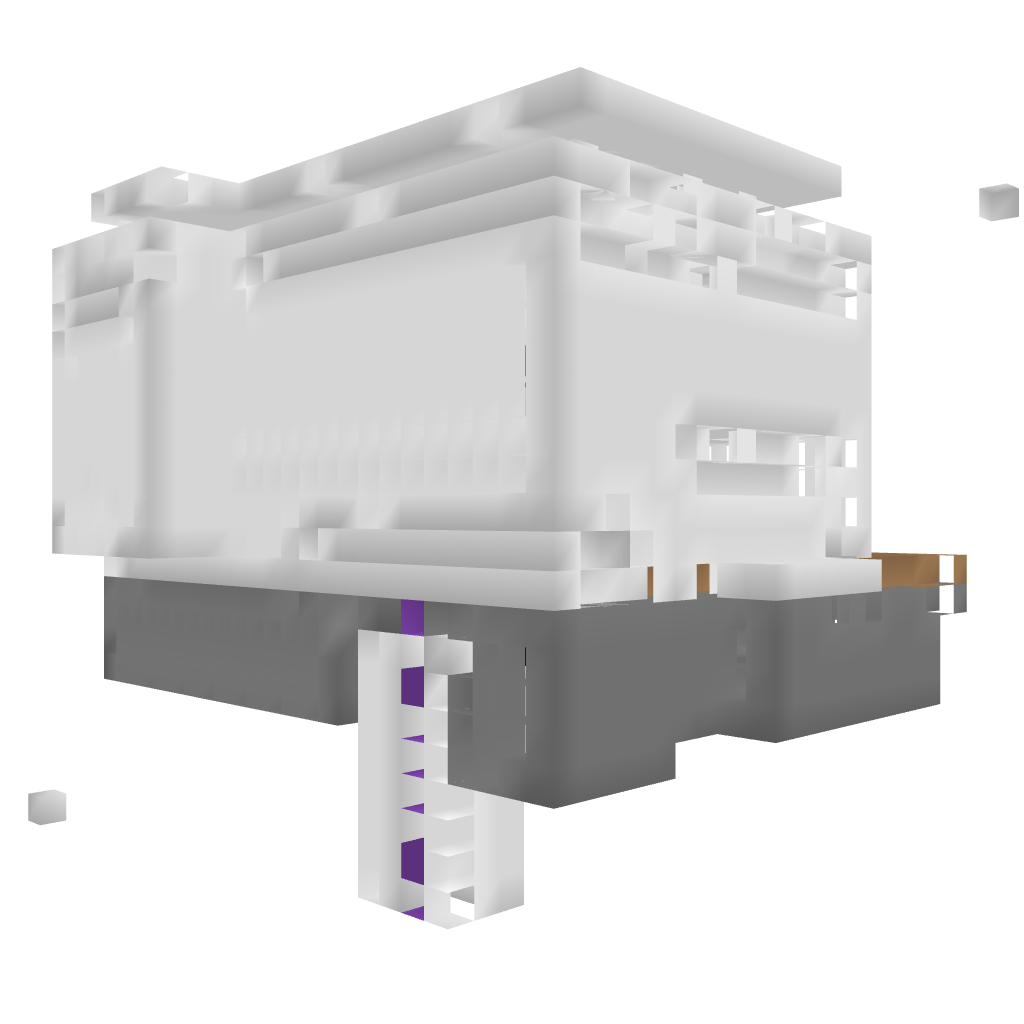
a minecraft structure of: Flying high tec modern house bad low quality